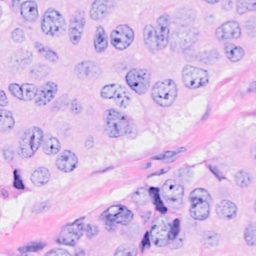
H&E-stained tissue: Breast